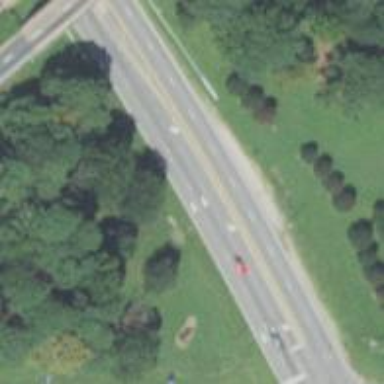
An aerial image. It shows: Trunk highway.